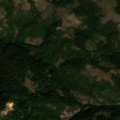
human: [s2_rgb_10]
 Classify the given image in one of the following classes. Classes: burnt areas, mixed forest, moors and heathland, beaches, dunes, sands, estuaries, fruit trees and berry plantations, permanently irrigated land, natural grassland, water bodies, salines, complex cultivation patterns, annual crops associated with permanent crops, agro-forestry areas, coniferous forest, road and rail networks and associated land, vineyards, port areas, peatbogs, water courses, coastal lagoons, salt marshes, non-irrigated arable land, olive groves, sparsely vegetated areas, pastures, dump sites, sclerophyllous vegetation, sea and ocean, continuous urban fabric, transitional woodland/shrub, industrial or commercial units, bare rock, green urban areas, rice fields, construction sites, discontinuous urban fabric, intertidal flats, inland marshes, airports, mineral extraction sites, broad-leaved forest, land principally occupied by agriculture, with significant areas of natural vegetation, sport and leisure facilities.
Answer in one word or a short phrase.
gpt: land principally occupied by agriculture, with significant areas of natural vegetation, broad-leaved forest, transitional woodland/shrub